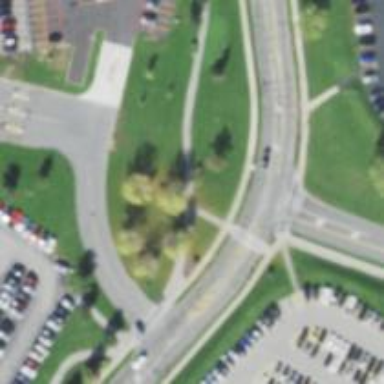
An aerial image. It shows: Footway crossing.